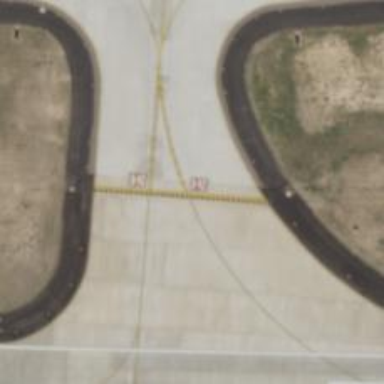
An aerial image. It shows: Image of taxiway at airport.